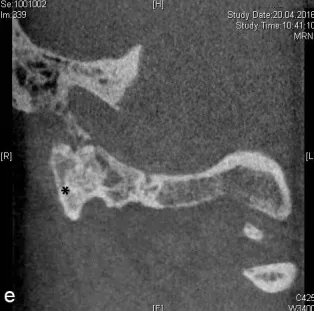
Preoperative cone beam computerized tomography (CBCT) imaging. E: Coronal section. Black asterisk indicating planned caudal implant position.
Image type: radiology (ct)